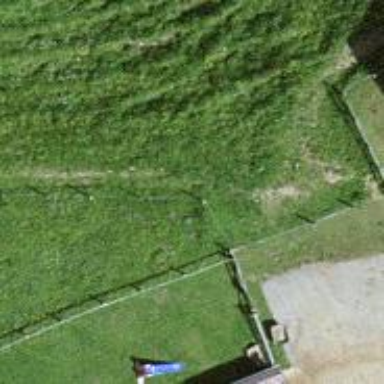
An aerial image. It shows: Path covered with grass.